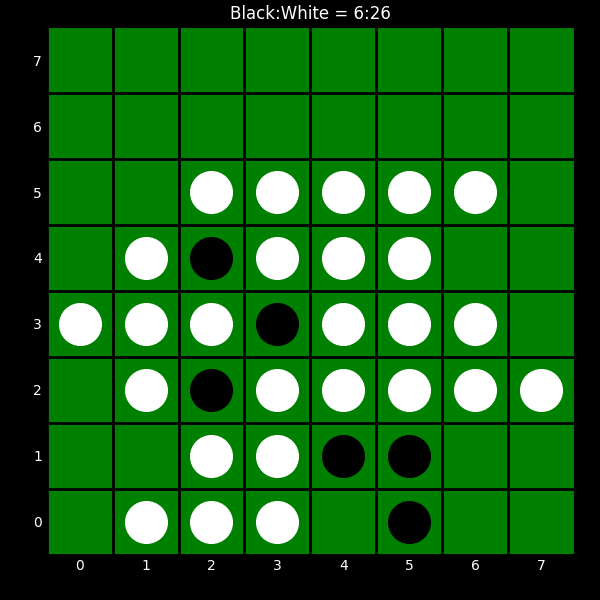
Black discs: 6
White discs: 26